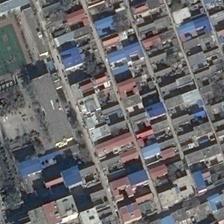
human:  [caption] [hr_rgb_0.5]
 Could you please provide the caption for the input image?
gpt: the houses here are mixed with red and blue while a playground aside .

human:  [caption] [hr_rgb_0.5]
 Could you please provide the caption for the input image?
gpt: many different buildings are around a square playground with two basketball fields in it .

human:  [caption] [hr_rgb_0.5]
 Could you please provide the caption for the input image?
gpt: a square playground with two basketball fields in it is surroundeded by many buildings .

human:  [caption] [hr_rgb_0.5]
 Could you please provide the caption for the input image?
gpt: a square playground and many trees surrounded .

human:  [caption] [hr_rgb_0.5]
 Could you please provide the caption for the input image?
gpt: a square playground is surrounded by many trees and houses .